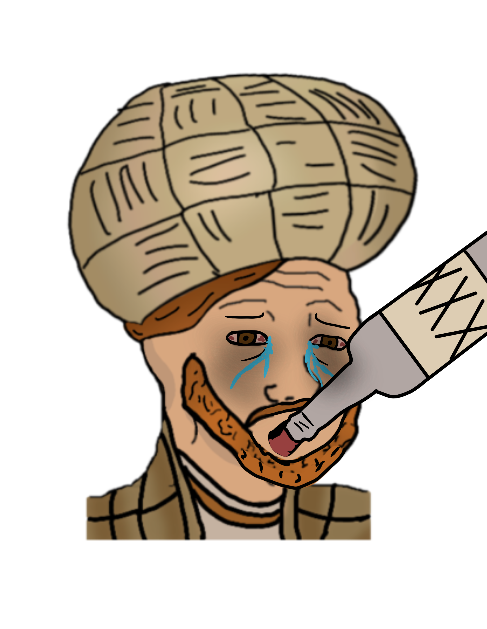
Label: 5_Crying_Wojak